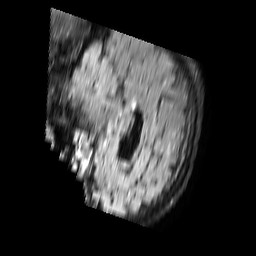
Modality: FLAIR
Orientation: sagittal
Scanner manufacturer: philips
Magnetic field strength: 3 T
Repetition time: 11 s
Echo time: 0.12 s